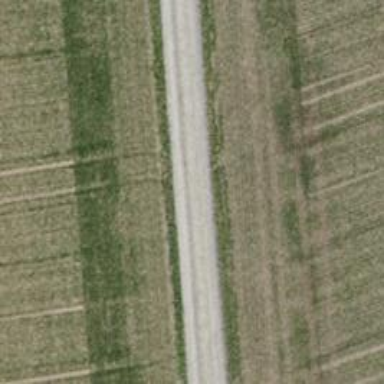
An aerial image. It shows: Gravel track with grade3 tracktype.